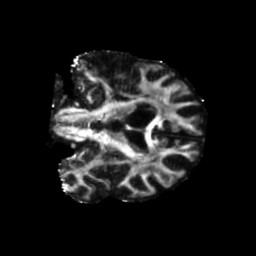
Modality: FA
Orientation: coronal
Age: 74
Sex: male
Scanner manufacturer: siemens
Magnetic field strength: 3 T
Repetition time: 5.25 s
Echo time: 0.08 s